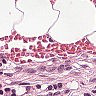
Metastatic tissue present: no